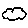
Label: cloud